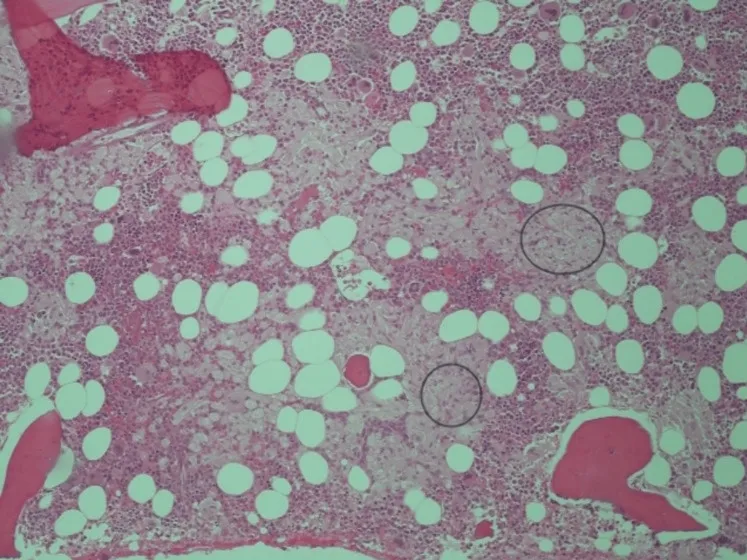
Bone marrow biopsy revealing diffuse infiltration by Gaucher cells (some of them delimited by circles).
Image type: pathology (h&e)